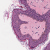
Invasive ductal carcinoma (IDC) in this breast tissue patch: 0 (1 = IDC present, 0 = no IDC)